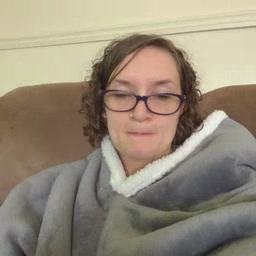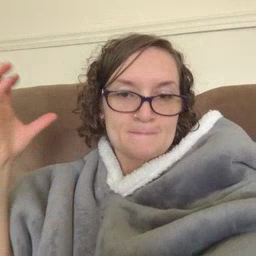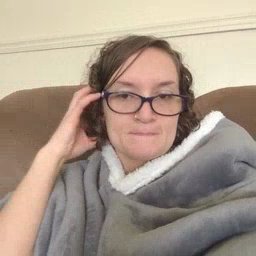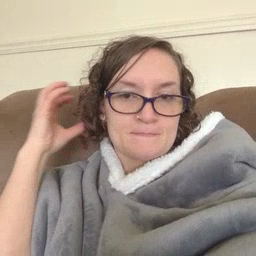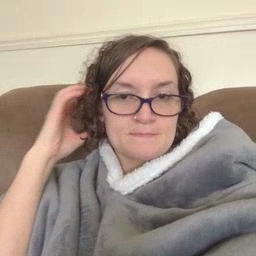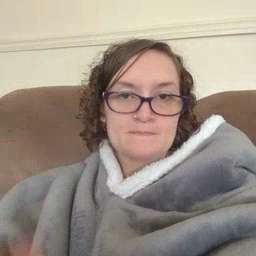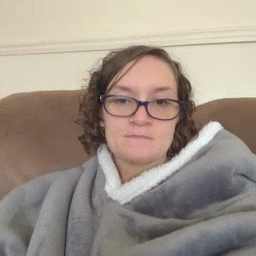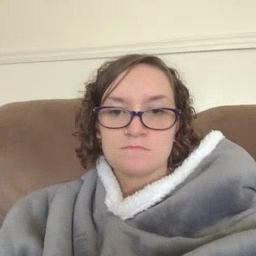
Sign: radio